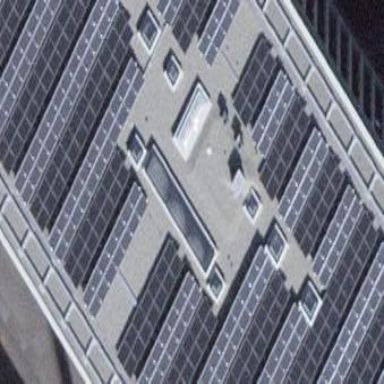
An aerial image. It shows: Solar power generator.